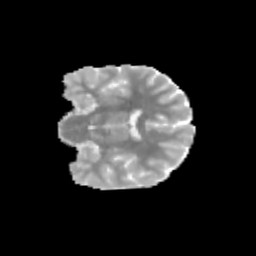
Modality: MD
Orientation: coronal
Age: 11
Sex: male
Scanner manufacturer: siemens
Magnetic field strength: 3 T
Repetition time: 3.8 s
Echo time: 0.07 s